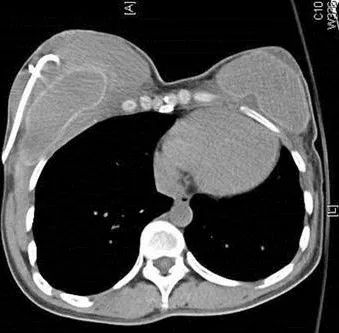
Computed tomography image of hematoma formation on the 14th day post simple mastectomy and immediate subpectoral silicon-implant reconstruction. Pigtail drainage tube was inserted and 250 ml hematoma was drained out.
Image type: radiology (ct)